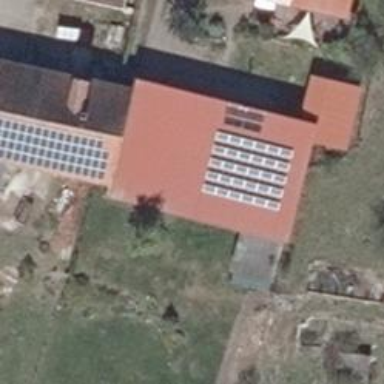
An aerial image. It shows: Solar photovoltaic panel generator producing electricity as small installation.